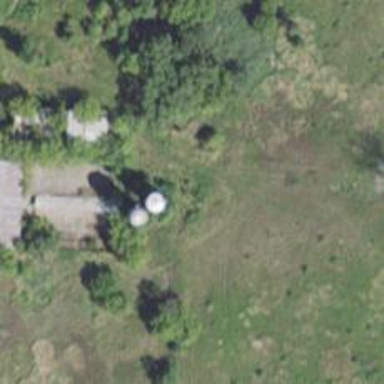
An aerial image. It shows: Silo.